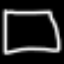
Label: square